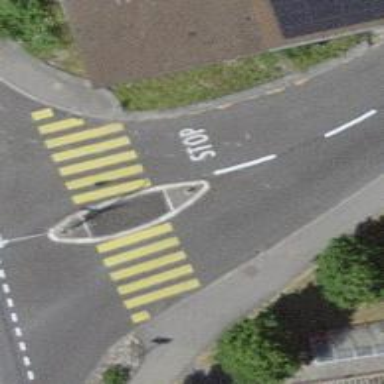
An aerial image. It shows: Zebra crossing on footway.